Current action and preconditions to check: trajectory_clear

Your task: For each precondition in the list above, predict whether it will hold at this action.

Consider the current scene as observed from the mobile robot's camera, and analyze the predicted future states of all dynamic agents (e.g., people, animals, vehicles, or any moving entities) within the NEXT SECOND.

IMPORTANT: Only answer "very likely" if you are absolutely certain—based on strong, clear evidence—that a dynamic agent will violate the precondition in the predicted future state. Do NOT answer "very likely" for unlikely, ambiguous, or low-probability risks.

Ask yourself for each precondition: Is there a high probability, with clear and convincing evidence, that the predicted future states of any dynamic agent will interfere with the predicted future state of the currently executing action within the NEXT SECOND, causing that precondition to fail?

Assess the risk level based on these predictions. Use "likely" or "very likely" if motions create a clear risk of interference.

Use "neutral" or "improbable" if agents are nearby but their predicted paths are clearly diverging or non-conflicting.

Failure Risk Categories: "very improbable", "improbable", "neutral", "likely", "very likely"

Answer Format: Output ONLY the probability_of_failure value from these categories: "very improbable", "improbable", "neutral", "likely", "very likely"

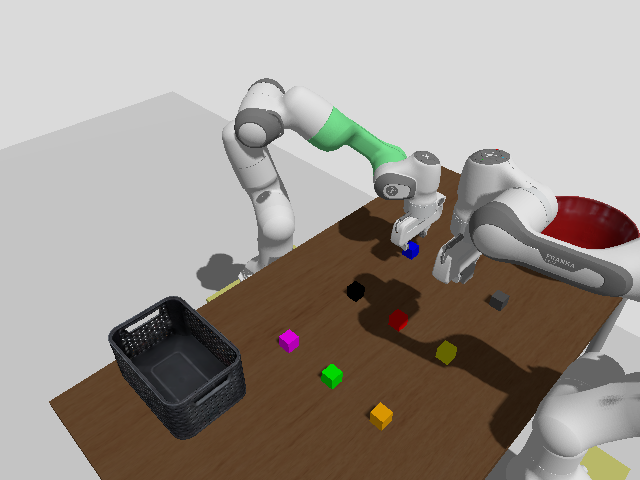

Answer: very improbable